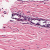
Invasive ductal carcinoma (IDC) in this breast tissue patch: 0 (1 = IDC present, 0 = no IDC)